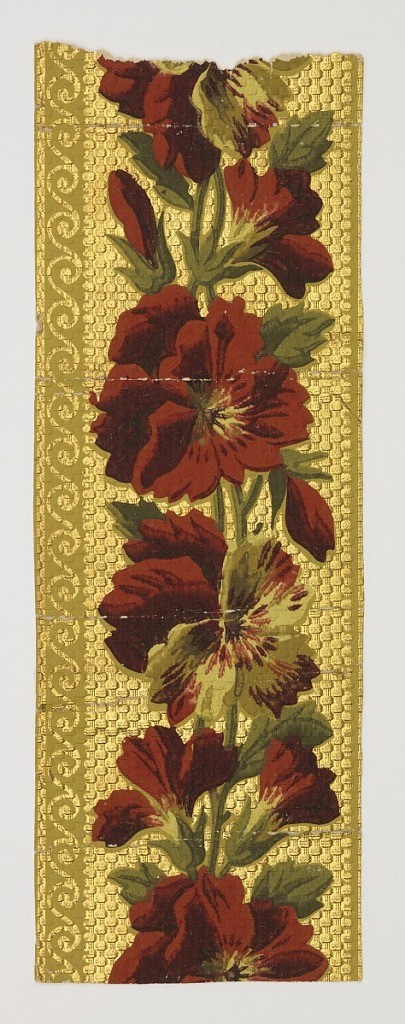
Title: Border
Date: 1870–90
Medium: Machine-printed on embossed paper
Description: Aesthetic style. Wide central band of vining floral motif. Narrow band of scalloped edge along top. Band of wave scroll along bottom edge. Printed in shades of red and green on embossed mtallic gold ground. The ground is embossed to simulate a textile weave.